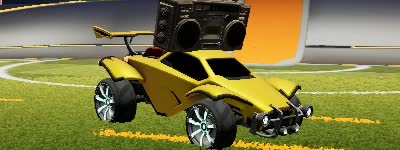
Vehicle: octane